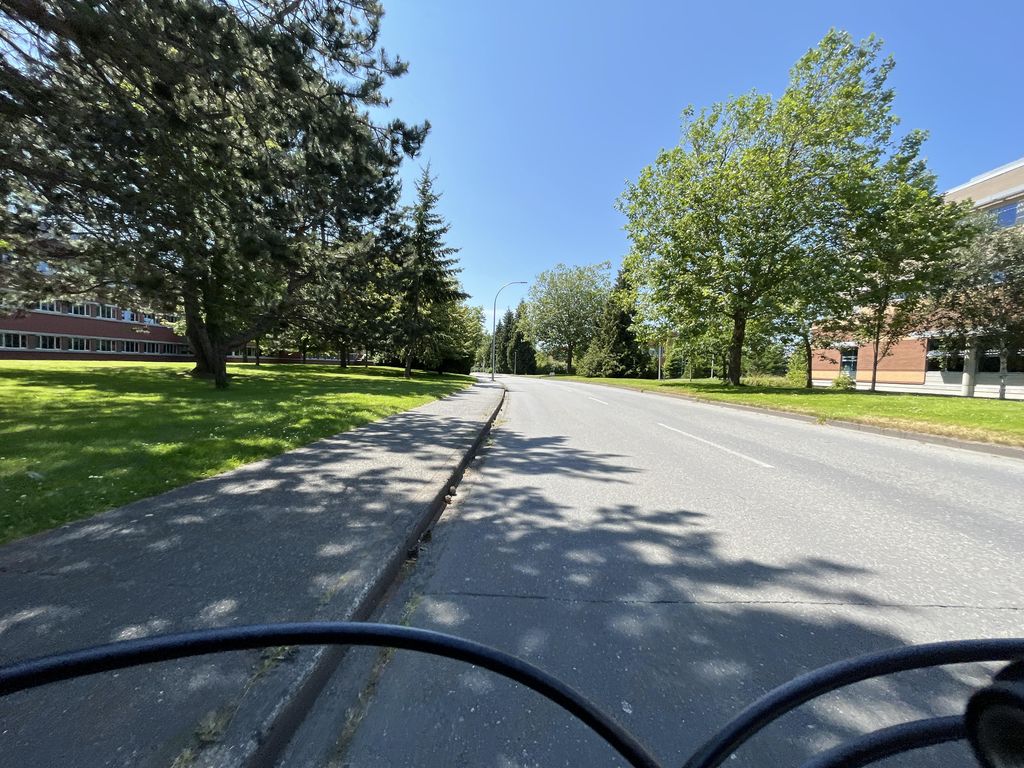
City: victoria